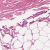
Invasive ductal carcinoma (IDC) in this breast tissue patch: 0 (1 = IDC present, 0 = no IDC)